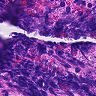
Metastatic tissue present: no